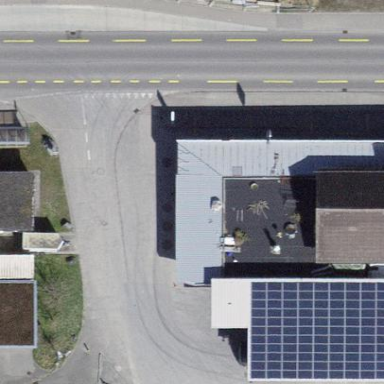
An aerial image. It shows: Building that houses car repair shop.